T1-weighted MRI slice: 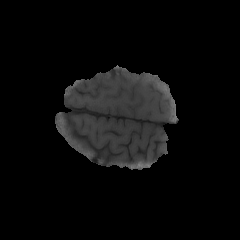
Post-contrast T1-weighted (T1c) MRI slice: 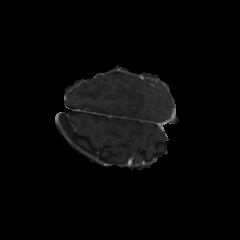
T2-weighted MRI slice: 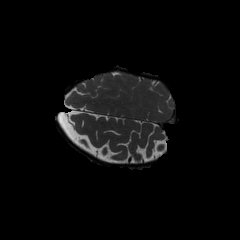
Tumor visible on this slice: no